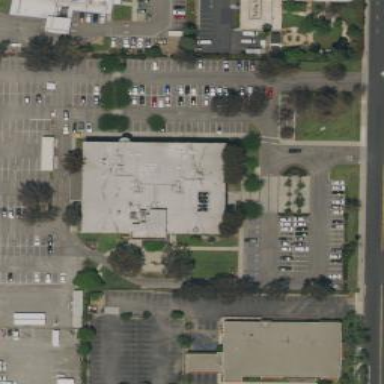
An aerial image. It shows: Government office building.